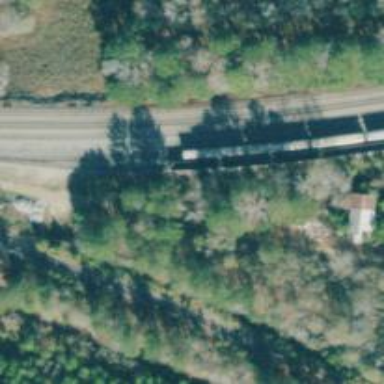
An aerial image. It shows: Abandoned railway yard is depicted.